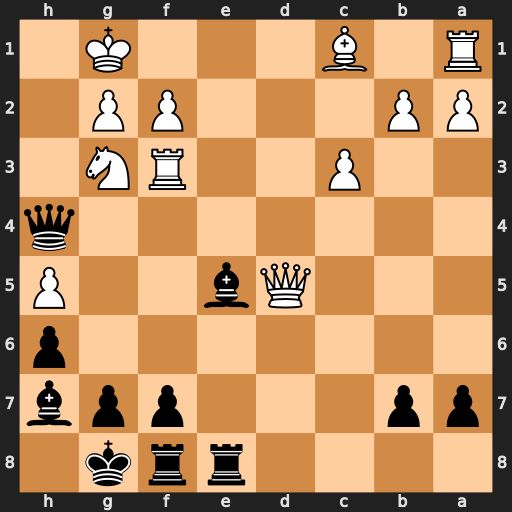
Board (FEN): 4rrk1/pp3ppb/7p/3Qb2P/7q/2P2RN1/PP3PP1/R1B3K1
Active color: b
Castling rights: -
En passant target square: -
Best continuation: Bxg3 fxg3 Re1+ Rf1 Rxf1+